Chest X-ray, PA view. Patient: 70 years old, sex M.
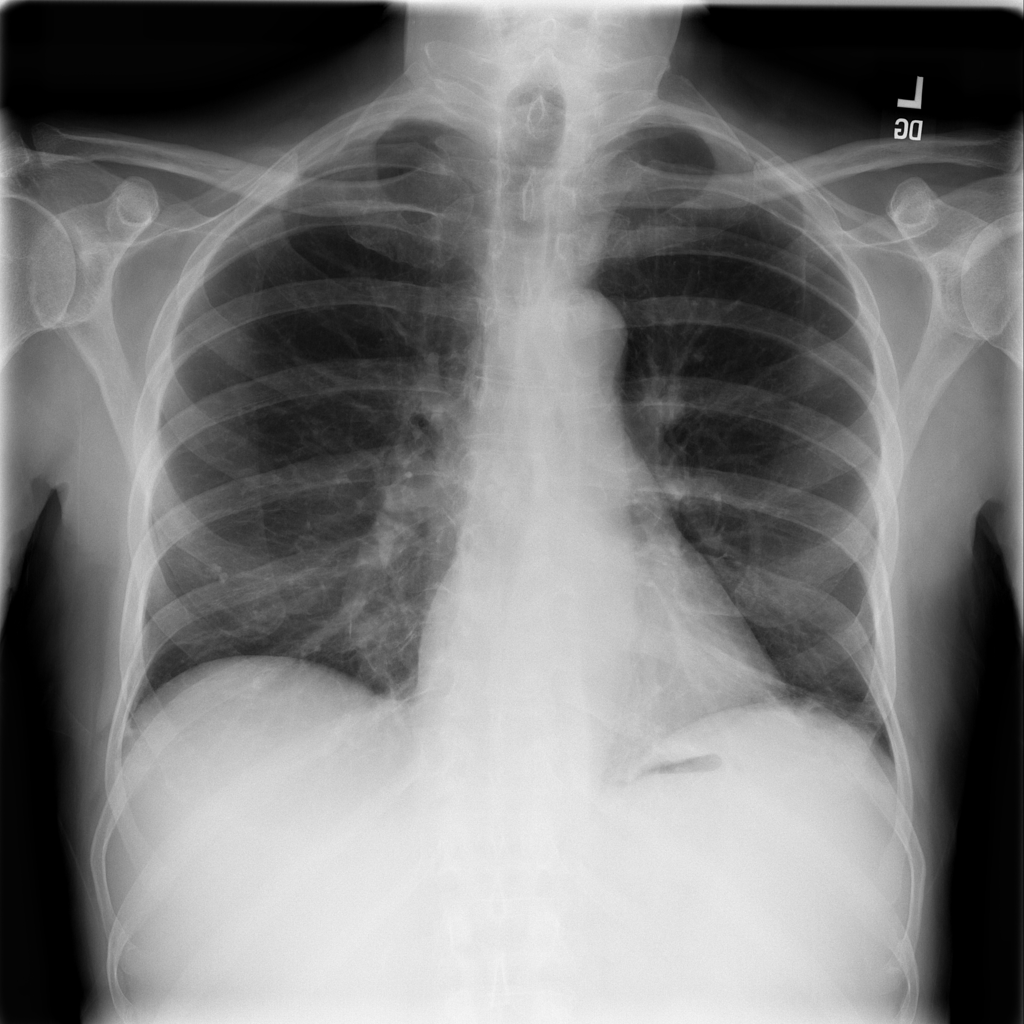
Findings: Atelectasis, Nodule